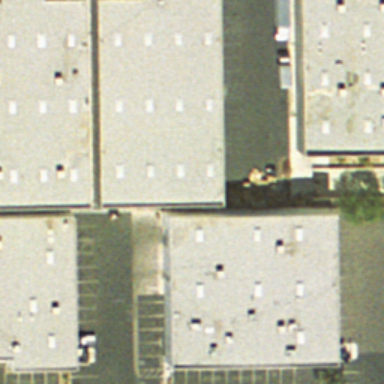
There are some roads between buildings .